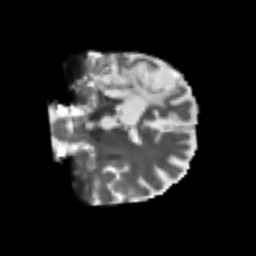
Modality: T2w
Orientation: coronal
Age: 55
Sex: male
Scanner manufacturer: siemens
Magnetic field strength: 3 T
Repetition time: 4.987 s
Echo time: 0.0792 s